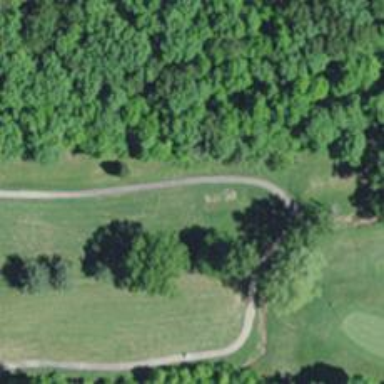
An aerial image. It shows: Golf tee on grassy land.